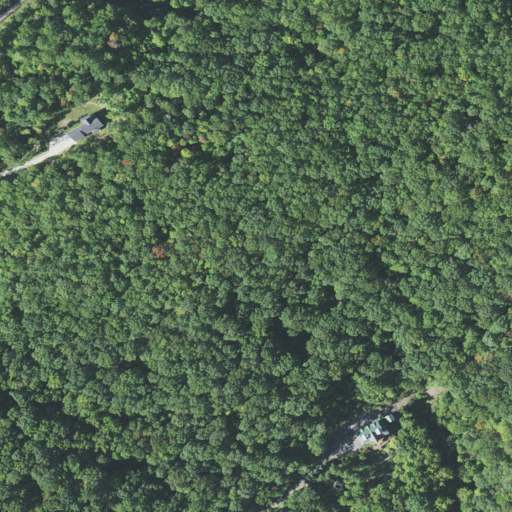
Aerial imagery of mountain in North Carolina named White Rock Mountain containing deciduous forest, mixed forest, shrub, and open development